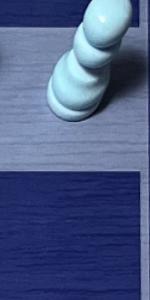
Label: Empty